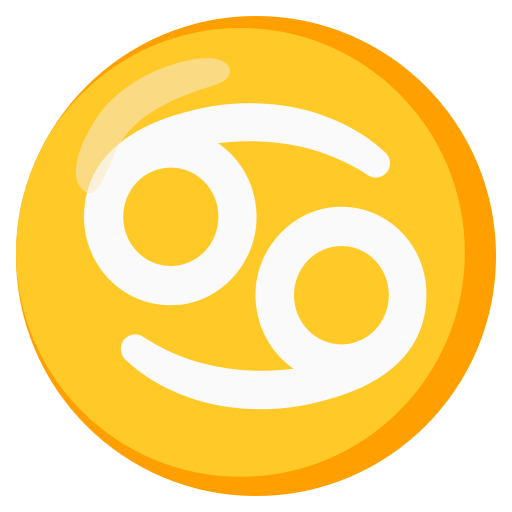
Emoji: ♋